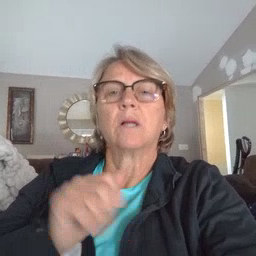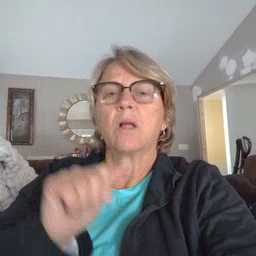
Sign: grass